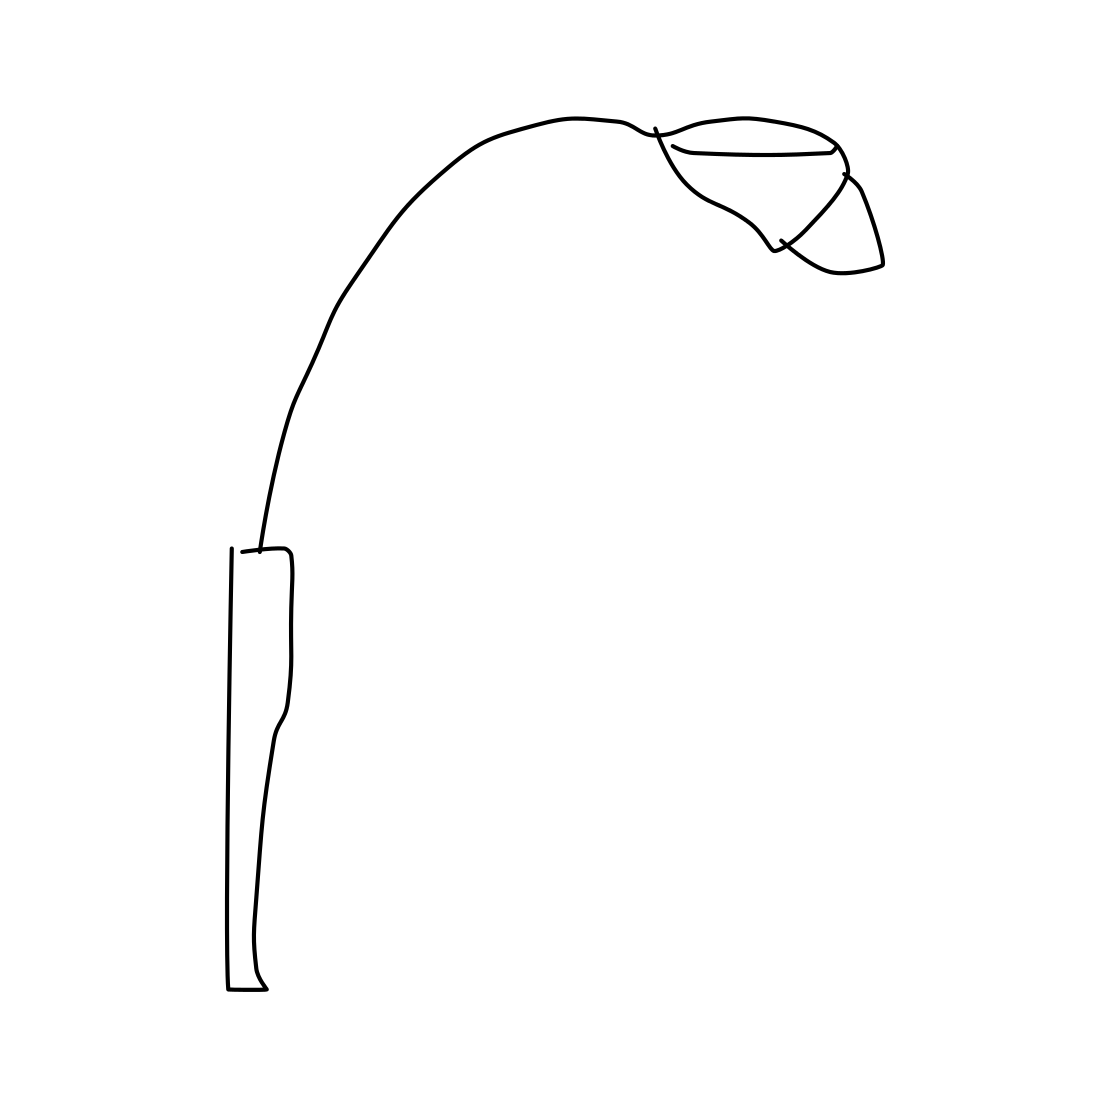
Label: streetlight